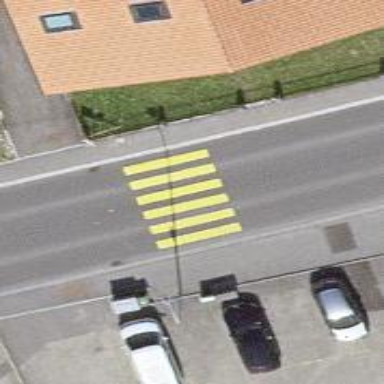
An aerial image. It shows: Uncontrolled zebra crossing on the road.